Field crop: maize
Growth stage: 1
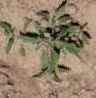
Species: atriplex